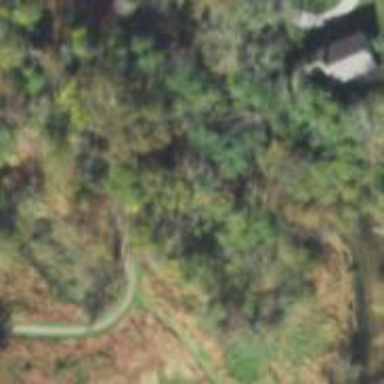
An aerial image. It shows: Path leading to bridge.